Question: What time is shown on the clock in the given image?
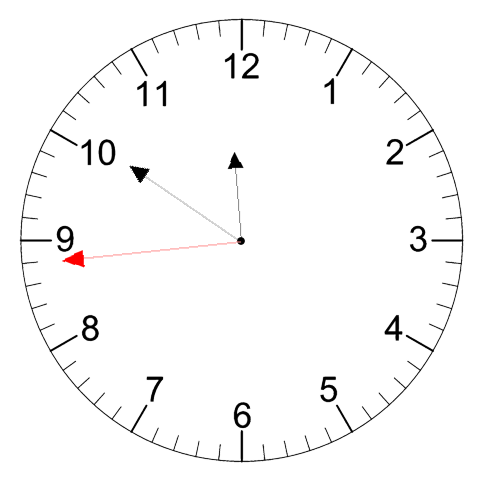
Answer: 11:50:44